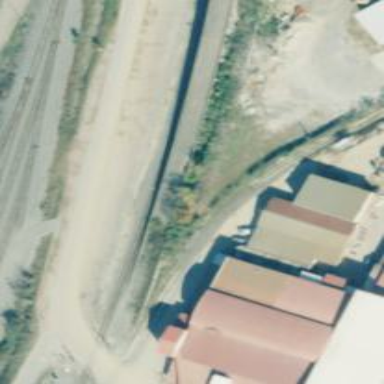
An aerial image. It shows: Abandoned spur railway.